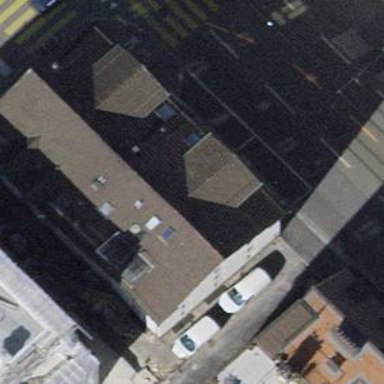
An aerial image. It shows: Parking lane for vehicles.